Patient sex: M
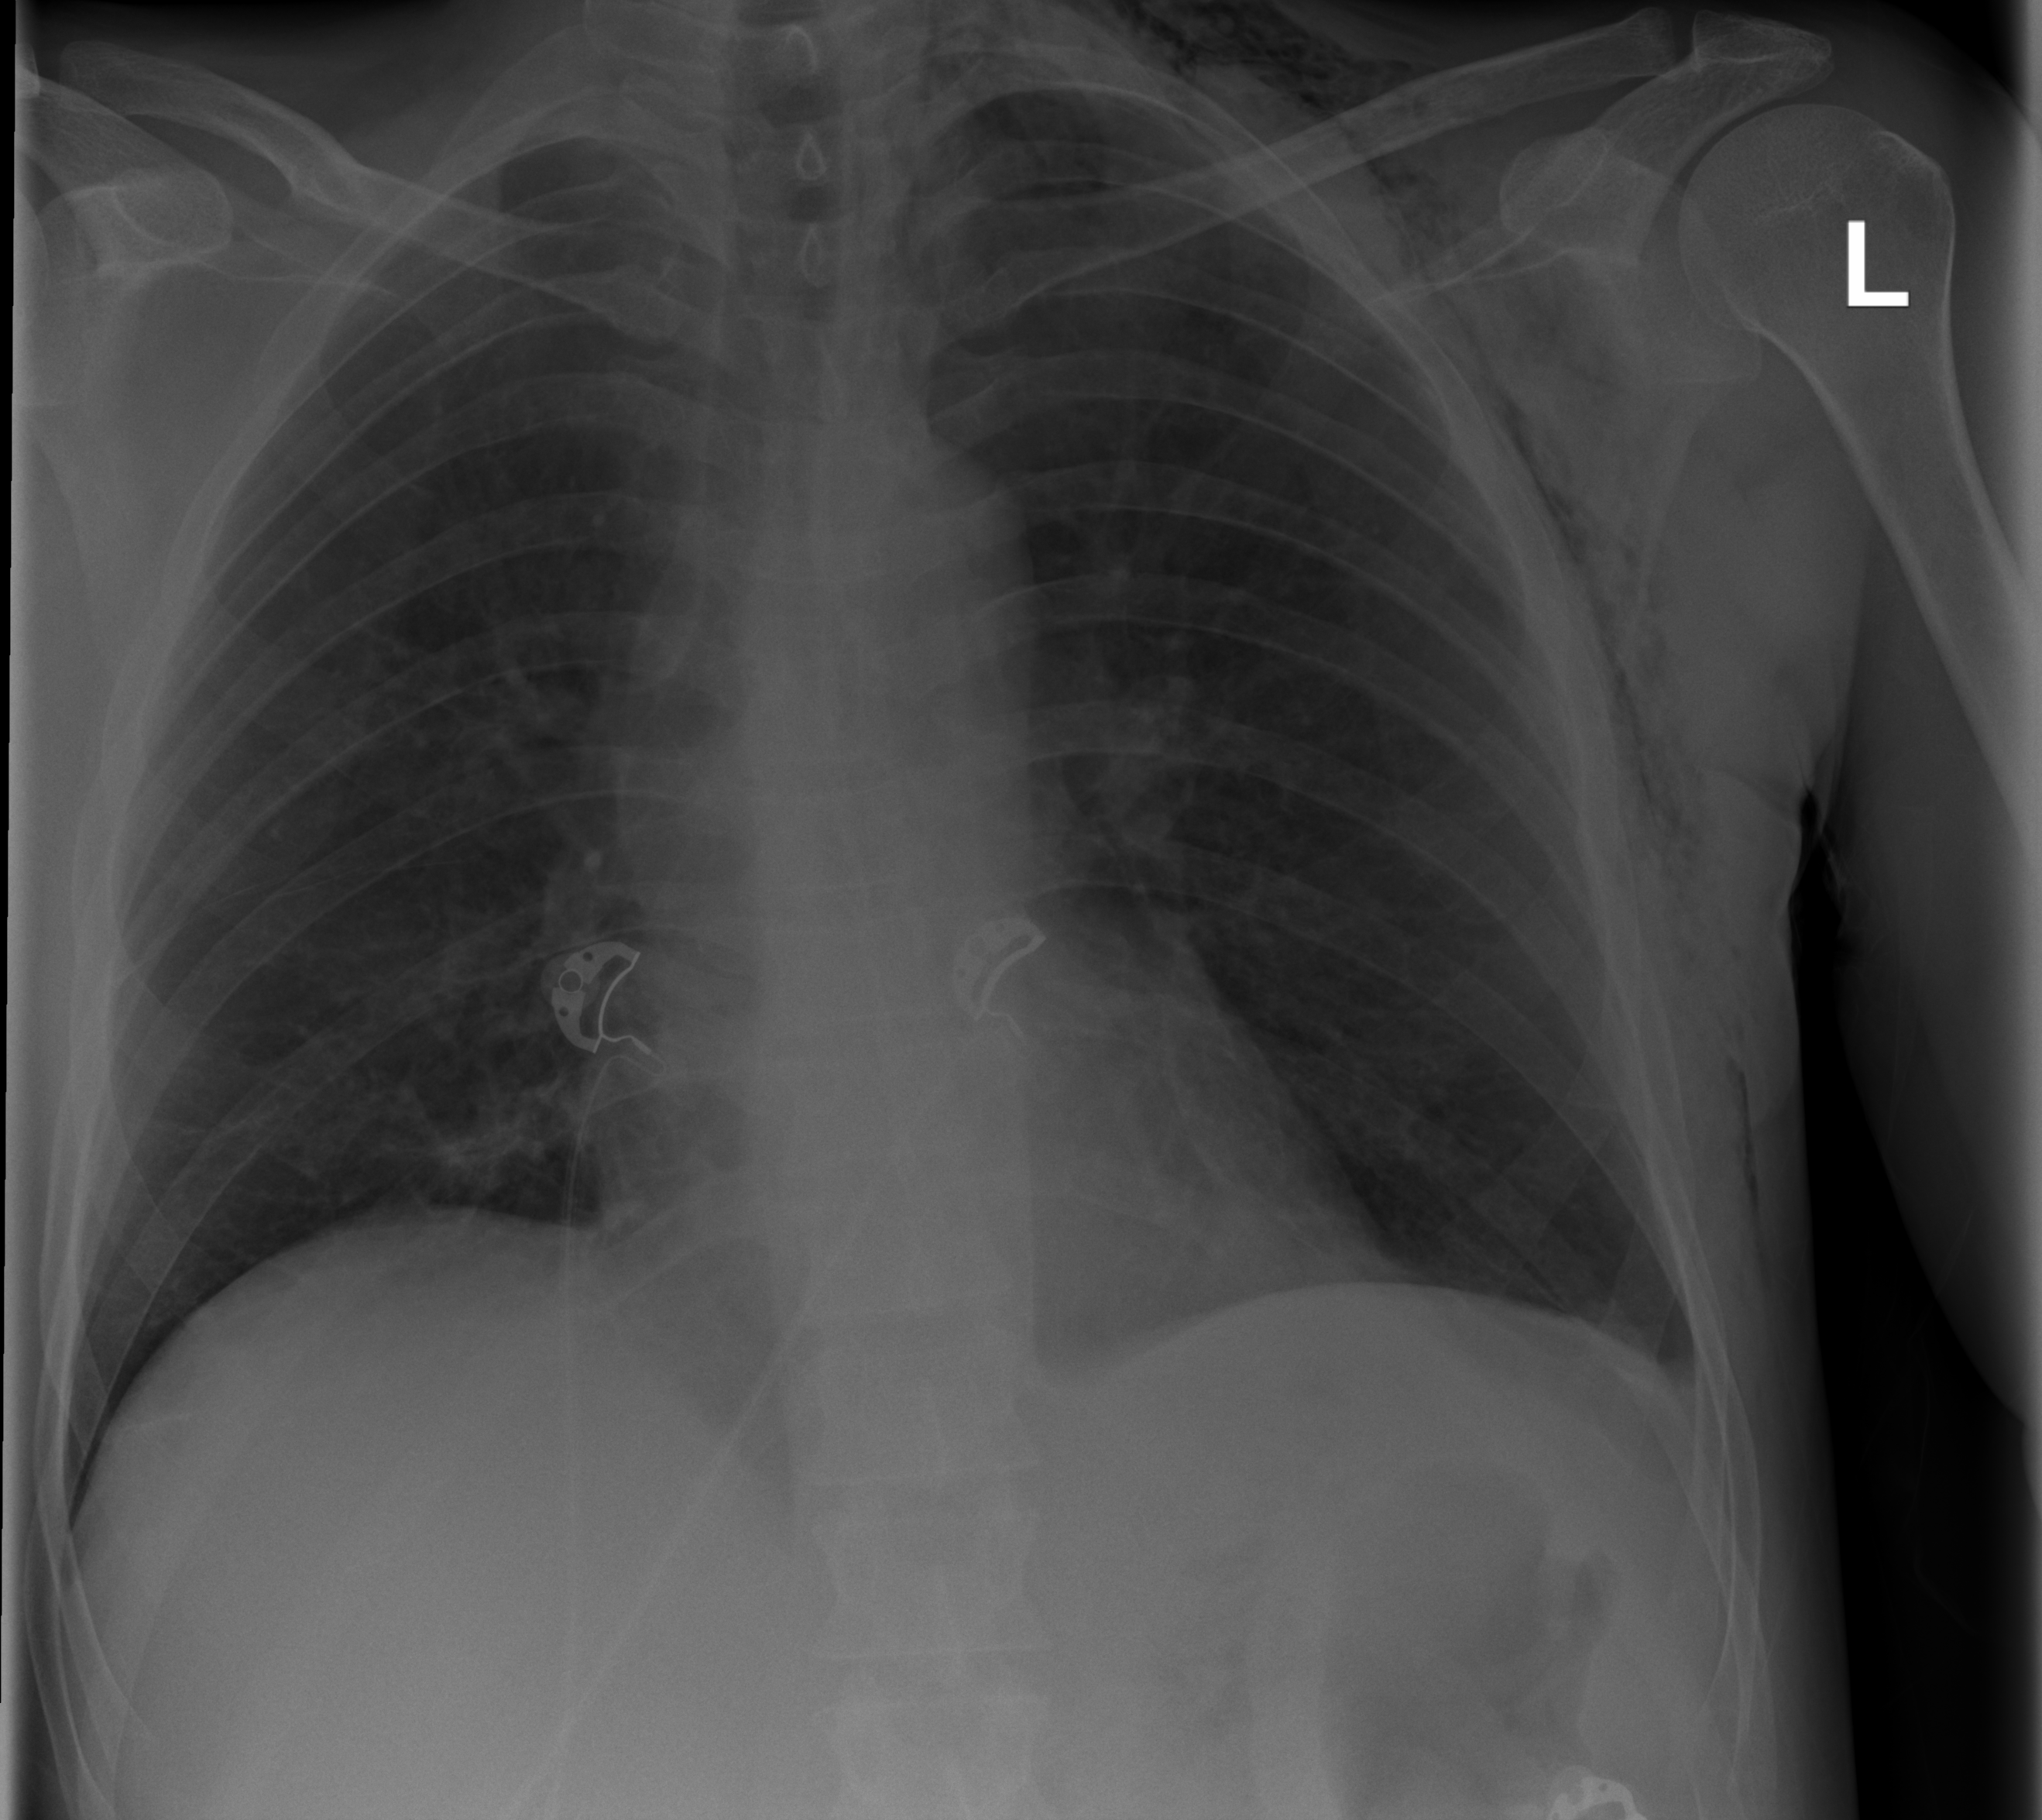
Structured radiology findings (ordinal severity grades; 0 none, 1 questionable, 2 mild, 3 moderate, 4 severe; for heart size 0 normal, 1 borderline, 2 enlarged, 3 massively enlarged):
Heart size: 0
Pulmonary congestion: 0
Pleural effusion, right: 0
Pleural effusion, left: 0
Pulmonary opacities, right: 0
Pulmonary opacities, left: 0
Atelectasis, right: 2
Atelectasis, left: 0